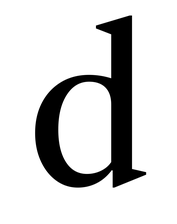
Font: LibreCaslonText_Regular